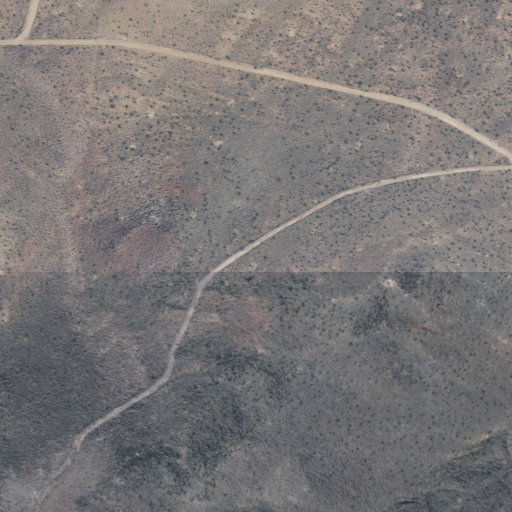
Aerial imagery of mountain in Utah named Little Black Mountain containing only shrub